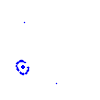
Particle: proton